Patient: sex M, age 59
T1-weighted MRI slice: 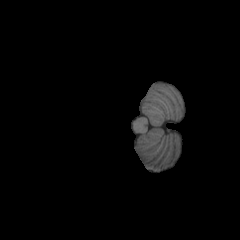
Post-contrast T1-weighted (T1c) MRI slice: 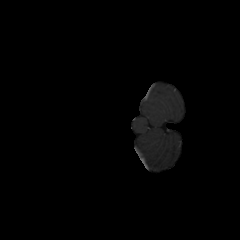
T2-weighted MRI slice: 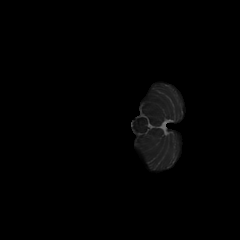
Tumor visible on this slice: no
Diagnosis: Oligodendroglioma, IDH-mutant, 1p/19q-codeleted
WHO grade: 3